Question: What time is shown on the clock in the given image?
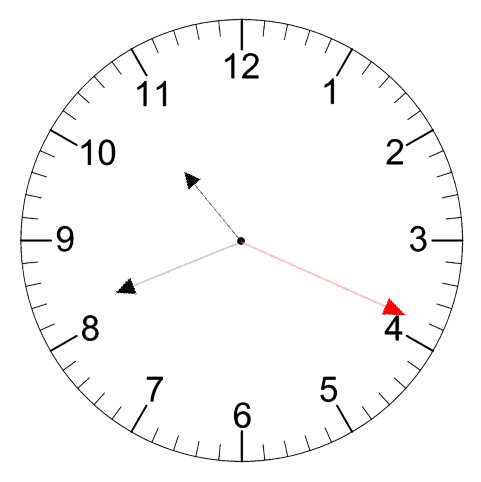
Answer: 10:41:19